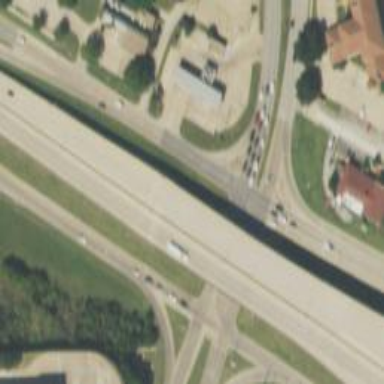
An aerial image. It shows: Secondary road with frontage road alongside.